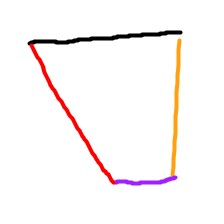
Shape: trapezoid